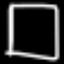
Label: square